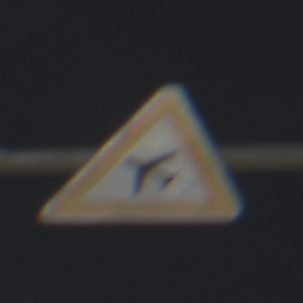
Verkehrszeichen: FlugbetriebRechts
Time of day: Night
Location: Outdoor (Urban)
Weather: PartlyCloudy
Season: NotSpecified
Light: Artificial